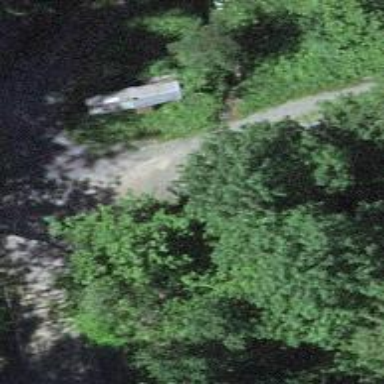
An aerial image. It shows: Culvert tunnel.